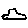
Label: car